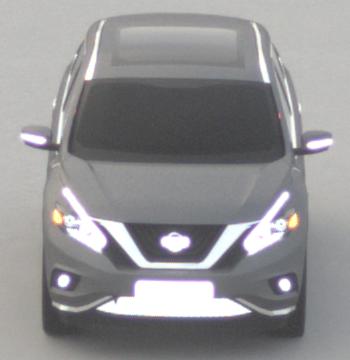
Make: Nissan
Model: Murano
Detailed model: Gen. 3 Z52
Model produced from: 2015
Doors: 5
Color: gray
Road condition: dry road
Daytime: morning or afternoon
Contrast: low contrast